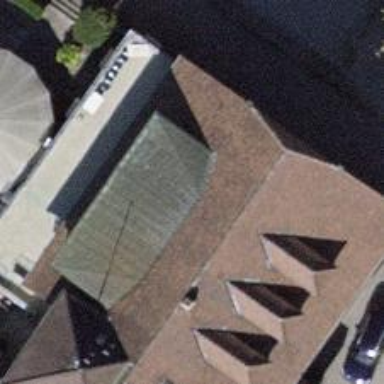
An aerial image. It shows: Restaurant.